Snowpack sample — Buffalo Mountain, Silverthorne, Colorado, USA (1/25/25, 10:11 AM MST)
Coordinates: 39.6222, -106.1139
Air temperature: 22 °F
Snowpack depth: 110 cm
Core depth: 30 cm
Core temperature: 42.8 °F
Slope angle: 12°, slope face: 102°
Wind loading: high
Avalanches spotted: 0
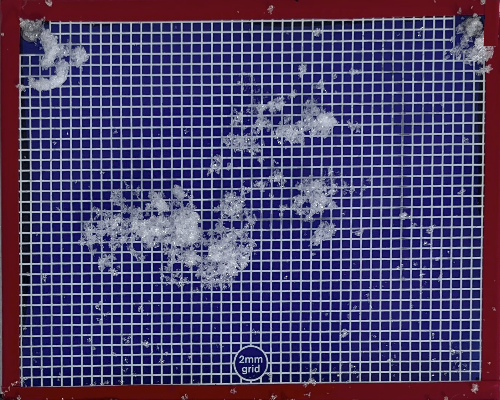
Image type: profile
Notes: No avalanches nearby, collected on the outskirts of a fire break 15 meters from the treeline, on way to Buffalo and Red Mountain